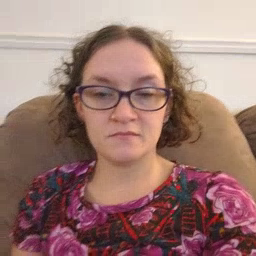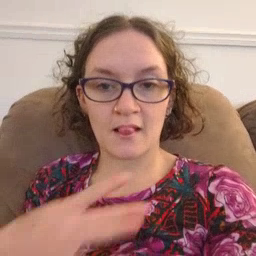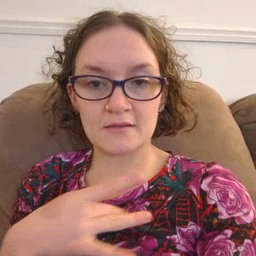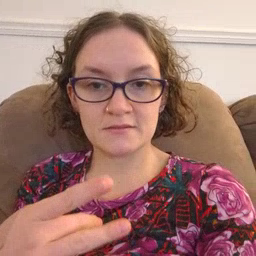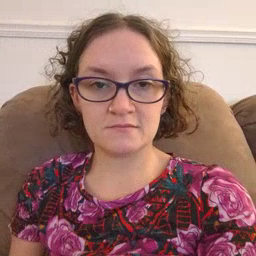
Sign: like